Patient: sex F, age 54
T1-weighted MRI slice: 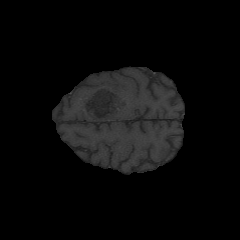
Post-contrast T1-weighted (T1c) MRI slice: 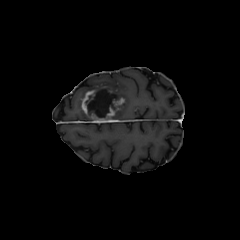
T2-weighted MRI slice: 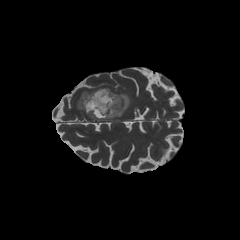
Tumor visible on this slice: yes
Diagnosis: Glioblastoma, IDH-wildtype
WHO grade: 4